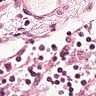
Metastatic tissue present: no